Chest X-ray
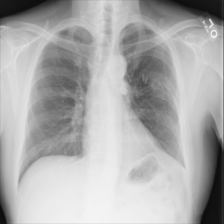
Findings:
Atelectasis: negative
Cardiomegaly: negative
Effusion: negative
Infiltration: negative
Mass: negative
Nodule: negative
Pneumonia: negative
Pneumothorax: negative
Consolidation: negative
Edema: negative
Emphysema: negative
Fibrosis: negative
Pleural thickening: negative
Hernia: negative